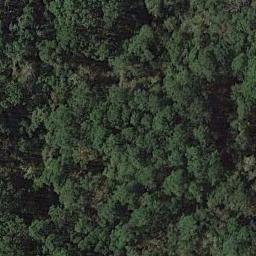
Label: forest